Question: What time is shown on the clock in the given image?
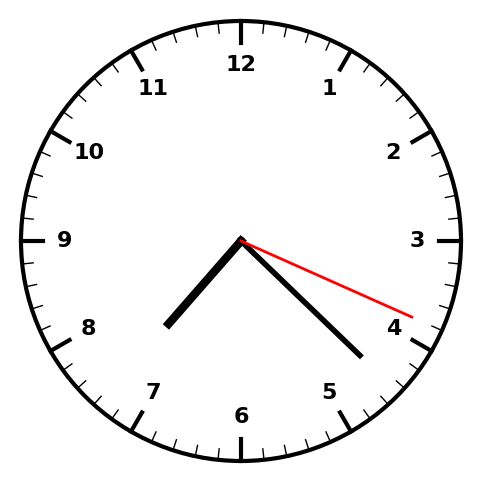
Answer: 07:22:19